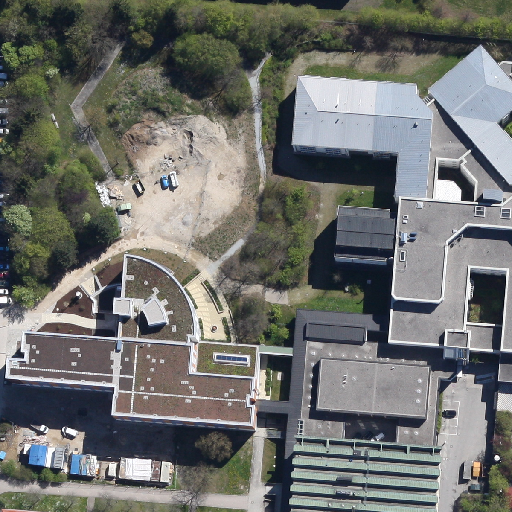
Referring expression: car in the parking area